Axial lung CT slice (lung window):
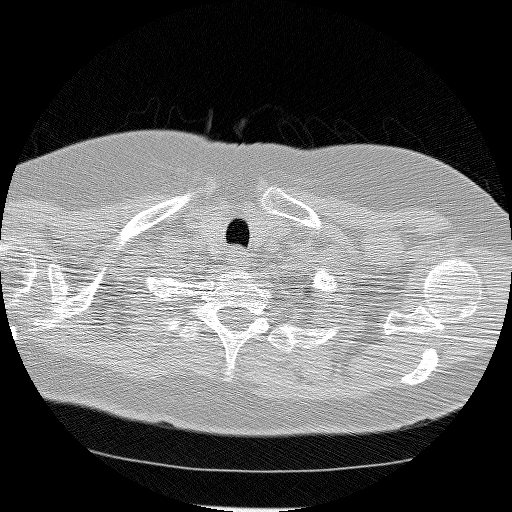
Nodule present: no